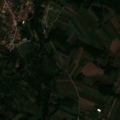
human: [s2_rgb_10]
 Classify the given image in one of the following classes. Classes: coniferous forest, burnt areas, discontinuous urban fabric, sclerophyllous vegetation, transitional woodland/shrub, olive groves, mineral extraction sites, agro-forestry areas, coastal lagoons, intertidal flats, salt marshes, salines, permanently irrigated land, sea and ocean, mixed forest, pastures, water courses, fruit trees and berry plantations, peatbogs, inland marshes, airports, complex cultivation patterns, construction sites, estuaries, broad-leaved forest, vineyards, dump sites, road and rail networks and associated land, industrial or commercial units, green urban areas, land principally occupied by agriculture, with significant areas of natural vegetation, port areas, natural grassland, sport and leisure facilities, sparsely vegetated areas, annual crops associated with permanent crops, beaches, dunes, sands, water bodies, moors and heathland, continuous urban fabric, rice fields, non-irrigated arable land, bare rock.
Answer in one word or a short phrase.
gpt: discontinuous urban fabric, non-irrigated arable land, complex cultivation patterns, land principally occupied by agriculture, with significant areas of natural vegetation, broad-leaved forest